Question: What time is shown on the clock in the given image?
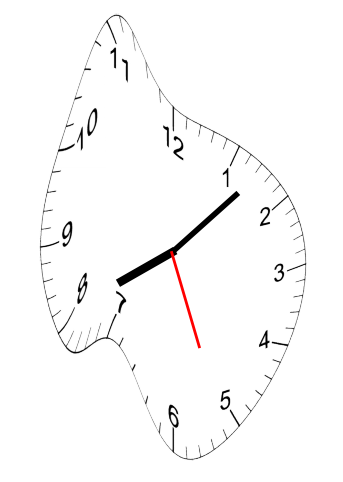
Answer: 08:07:26